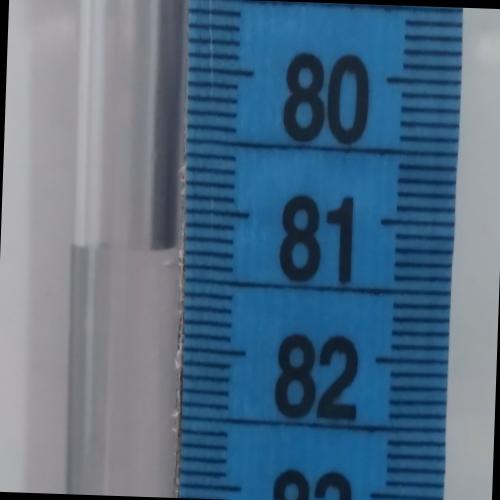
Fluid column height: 81.3 cm